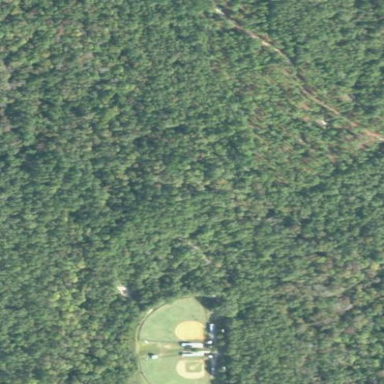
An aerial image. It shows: Mixed woodland with various types of leaves.